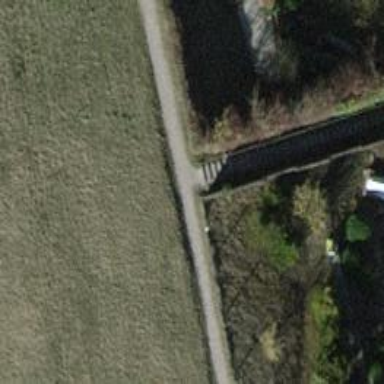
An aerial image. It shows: Footway with pebblestone surface.